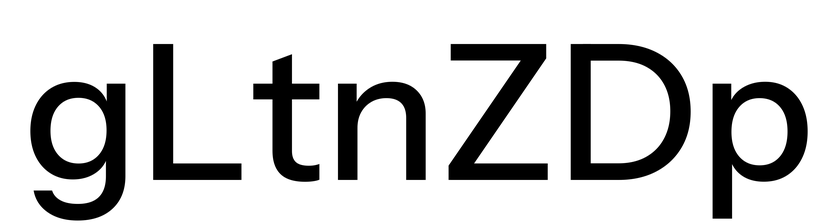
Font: InstrumentSans_Medium